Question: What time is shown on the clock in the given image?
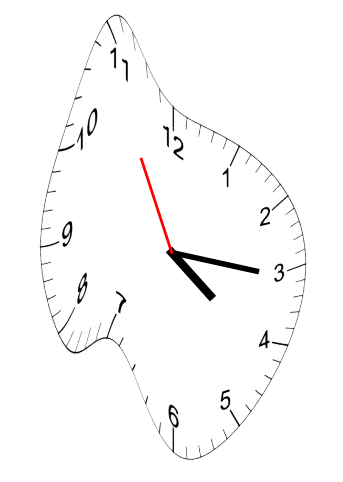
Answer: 04:15:55